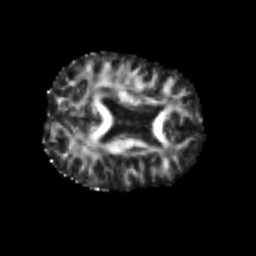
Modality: FA
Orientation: axial
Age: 63
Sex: female
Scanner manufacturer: siemens
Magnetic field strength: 3 T
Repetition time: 4.987 s
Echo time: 0.0792 s